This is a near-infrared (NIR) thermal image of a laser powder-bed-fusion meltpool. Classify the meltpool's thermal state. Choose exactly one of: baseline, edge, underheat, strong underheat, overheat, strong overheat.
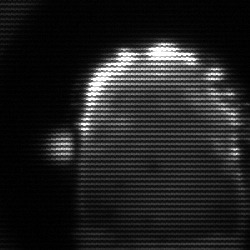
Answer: baseline